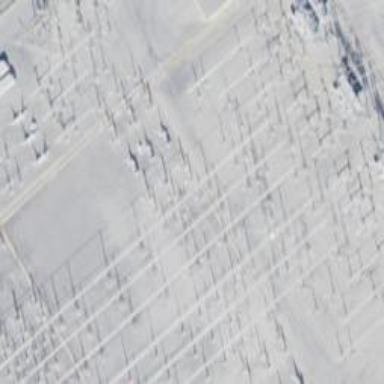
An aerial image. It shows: Switch for power supply.